Question: I have a JTable displaying the content of a table in MYSQL database. I am able also to add a record in my JTable and my database.. The edit and delete operations are only possible in my JTable (the changes are not diplayed to my database). I want to add hibernate code in my buttons events so the changes can be displayed to MySQL database.
Any help will be appreciated.
Here's the class concerned:
'''
package com.hibernate.stock;
import java.awt.BorderLayout;
import java.awt.EventQueue;
import javax.swing.JFrame;
import javax.swing.JPanel;
import javax.swing.border.EmptyBorder;
import javax.swing.table.DefaultTableModel;
import java.awt.GridLayout;
import javax.swing.JLabel;
import javax.swing.JScrollPane;
import javax.swing.JTextField;
import javax.swing.JTable;
import javax.swing.JButton;
import org.hibernate.SQLQuery;
import org.hibernate.Session;
import org.hibernate.SessionFactory;
import org.hibernate.Transaction;
import org.hibernate.cfg.Configuration;
import java.awt.event.ActionListener;
import java.awt.event.ActionEvent;
import java.util.ArrayList;
import java.util.List;
import java.awt.event.MouseAdapter;
import java.awt.event.MouseEvent;
public class Gestion extends JFrame {
private JPanel contentPane;
private JTextField textField;
private JTextField textField_1;
private JTextField textField_2;
private JTextField textField_3;
private JTable table;
List biens;
int i;
PersistantBien bien = new PersistantBien();
final String columnNames[] = {"ID", "Nom", "Categorie", "Quantite"};
final DefaultTableModel tableModel = new DefaultTableModel(columnNames, 0);
/**
* Launch the application.
*/
public static void main(String[] args) {
EventQueue.invokeLater(new Runnable() {
public void run() {
try {
Gestion frame = new Gestion();
frame.setVisible(true);
} catch (Exception e) {
e.printStackTrace();
}
}
});
}
/**
* Create the frame.
*/
public Gestion() {
setDefaultCloseOperation(JFrame.EXIT_ON_CLOSE);
setBounds(100, 100, 450, 300);
contentPane = new JPanel();
contentPane.setBorder(new EmptyBorder(5, 5, 5, 5));
setContentPane(contentPane);
contentPane.setLayout(null);
JLabel lblId = new JLabel("ID:");
lblId.setBounds(12, 12, 70, 15);
contentPane.add(lblId);
JLabel lblNom = new JLabel("nom:");
lblNom.setBounds(12, 39, 70, 15);
contentPane.add(lblNom);
JLabel lblCatgorie = new JLabel("categorie:");
lblCatgorie.setBounds(12, 69, 70, 15);
contentPane.add(lblCatgorie);
JLabel lblQuantit = new JLabel("quantite:");
lblQuantit.setBounds(12, 108, 70, 15);
contentPane.add(lblQuantit);
textField = new JTextField();
textField.setBounds(106, 10, 114, 19);
contentPane.add(textField);
textField.setColumns(10);
textField_1 = new JTextField();
textField_1.setBounds(106, 37, 114, 19);
contentPane.add(textField_1);
textField_1.setColumns(10);
textField_2 = new JTextField();
textField_2.setBounds(106, 67, 114, 19);
contentPane.add(textField_2);
textField_2.setColumns(10);
textField_3 = new JTextField();
textField_3.setBounds(106, 106, 114, 19);
contentPane.add(textField_3);
textField_3.setColumns(10);
table = new JTable();
table.setBounds(361, 50, 1, 1);
contentPane.add(table);
final JScrollPane tableScrollPane = new JScrollPane(table);
tableScrollPane.addMouseListener(new MouseAdapter() {
@Override
public void mouseClicked(MouseEvent e) {
DefaultTableModel tableModel = new DefaultTableModel(columnNames, 0);
tableModel = (DefaultTableModel) table.getModel();
textField.setText(tableModel.getValueAt(table.getSelectedRow(), 0).toString());
textField_1.setText(tableModel.getValueAt(table.getSelectedRow(), 1).toString());
textField_2.setText(tableModel.getValueAt(table.getSelectedRow(), 2).toString());
textField_3.setText(tableModel.getValueAt(table.getSelectedRow(), 3).toString());
}
});
tableScrollPane.setBounds(240, 11, 198, 135);
contentPane.add(tableScrollPane);
JButton btnAjouter = new JButton("Ajouter");
btnAjouter.addActionListener(new ActionListener() {
public void actionPerformed(ActionEvent arg0) {
Configuration cfg = new Configuration();
cfg.configure("hibernate.cfg.xml");
SessionFactory sf = cfg.buildSessionFactory();
Session s = sf.openSession();
Transaction tx = s.beginTransaction();
bien.setId_article(textField.getText());
bien.setNom_article(textField_1.getText());
bien.setCategorie(textField_2.getText());
bien.setQuantite(textField_3.getText());
s.save(bien);
s.flush();
tx.commit();
s.close();
}
});
btnAjouter.setBounds(12, 158, 117, 25);
contentPane.add(btnAjouter);
JButton btnEditer = new JButton("Editer");
btnEditer.addActionListener(new ActionListener() {
@Override
public void actionPerformed(ActionEvent arg0) {
Configuration cfg = new Configuration();
cfg.configure("hibernate.cfg.xml");
SessionFactory sf = cfg.buildSessionFactory();
Session s = sf.openSession();
Transaction tx = s.beginTransaction();
DefaultTableModel tableModel = new DefaultTableModel(columnNames, 0);
tableModel = (DefaultTableModel) table.getModel();
tableModel.setValueAt(textField.getText(), table.getSelectedRow(), 0);
tableModel.setValueAt(textField_1.getText(), table.getSelectedRow(), 1);
tableModel.setValueAt(textField_2.getText(), table.getSelectedRow(), 2);
tableModel.setValueAt(textField_3.getText(), table.getSelectedRow(), 3);
s.save(bien);
s.flush();
tx.commit();
s.close();
}
});
btnEditer.setBounds(150, 158, 117, 25);
contentPane.add(btnEditer);
JButton btnSupprimer = new JButton("supprimer");
btnSupprimer.addActionListener(new ActionListener() {
public void actionPerformed(ActionEvent arg0) {
Configuration cfg = new Configuration();
cfg.configure("hibernate.cfg.xml");
SessionFactory sf = cfg.buildSessionFactory();
Session s = sf.openSession();
Transaction tx = s.beginTransaction();
DefaultTableModel tableModel = new DefaultTableModel(columnNames, 0);
tableModel = (DefaultTableModel) table.getModel();
tableModel.removeRow(table.getSelectedRow());
SQLQuery query=s.createSQLQuery("DELETE * FROM TBiens WHERE id-article='"+textField.getText()+"'");
s.flush();
tx.commit();
s.close();
}
});
btnSupprimer.setBounds(303, 158, 117, 25);
contentPane.add(btnSupprimer);
JButton btnAfficher = new JButton("Afficher");
btnAfficher.addActionListener(new ActionListener() {
public void actionPerformed(ActionEvent arg0) {
try{
Configuration cfg = new Configuration();
cfg.configure("hibernate.cfg.xml");
SessionFactory sf = cfg.buildSessionFactory();
Session s = sf.openSession();
Transaction tx = s.beginTransaction();
SQLQuery query=s.createSQLQuery("select * from TBiens");
biens = query.list();
ArrayList<Object[]> res = new ArrayList<Object[]>(biens);
final DefaultTableModel tableModel = new DefaultTableModel(columnNames, 0);
table.setModel(tableModel);
for (final Object[] bien : res) {
// Assuming each row in the biens list is a list of strings...
final Object[] row = bien;
tableModel.addRow(row);
}
biens.size();
System.out.print(i);
s.flush();
tx.commit();
s.close();
}
catch (ClassCastException e) {
e.printStackTrace();
}
}
});
btnAfficher.setBounds(166, 235, 117, 25);
contentPane.add(btnAfficher);
}
'''
}
Output:

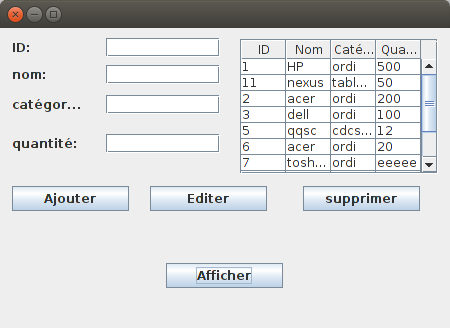
Answer: # Editing
By default, 'DefaultTableModel' will make all the cells editable, just double click the cell you want to change and it will enter "edit" model.
To save the values back to the database will depend on what approach you want to take, you could override the 'setValueAt' of the 'TableModel' method and push the changes when this method is called, personally, I'd add a button and push the changes as a batch
# Deleting
This is a little more difficult. The problem is, once you remove one row, all the indices for all the other selected items will change...
A better solution would be devise a hibernate bean/data class and load this via Hibernate. You could then use a custom implementation of the 'TableModel', extending from something like 'AbstractTableModel', which would give you management control of the content.
You would then, get all the objects that are selected (this would be a method in your custom 'TableModel', something like 'getValueAt(int row)' which returned the hibernate object at the specified row) and then pass this to some kind of delete method (ie 'removeValue(TBiens bean)'), firing the appropriate event notifications...